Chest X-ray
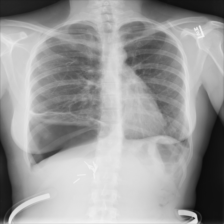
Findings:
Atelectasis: negative
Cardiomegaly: negative
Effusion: negative
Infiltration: negative
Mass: negative
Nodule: negative
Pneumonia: negative
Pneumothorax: positive
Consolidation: negative
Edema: negative
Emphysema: negative
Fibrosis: negative
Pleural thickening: negative
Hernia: negative